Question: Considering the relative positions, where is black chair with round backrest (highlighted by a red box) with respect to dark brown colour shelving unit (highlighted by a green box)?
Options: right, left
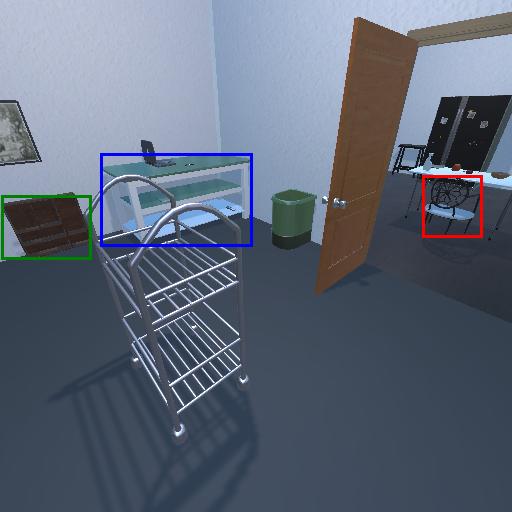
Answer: right